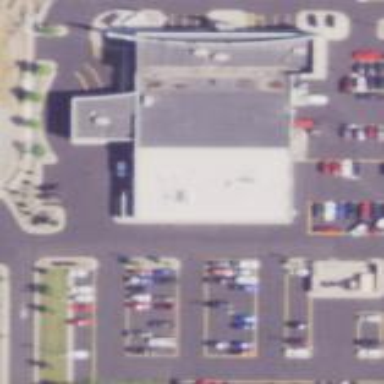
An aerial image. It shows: Building that houses car shop.